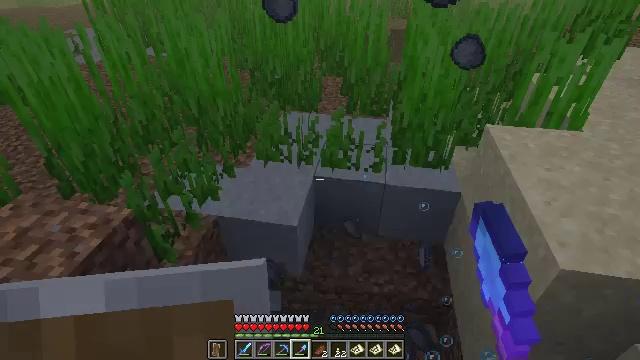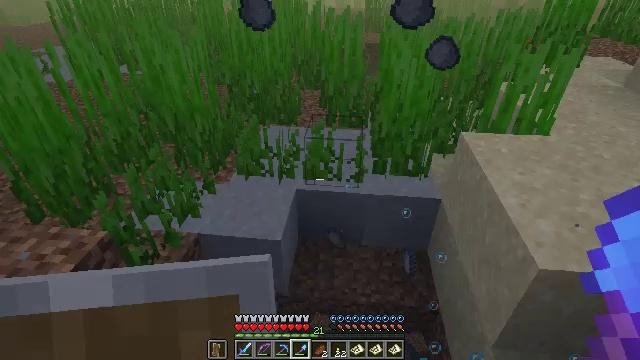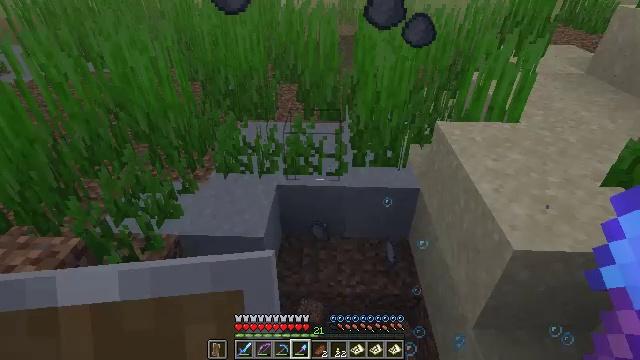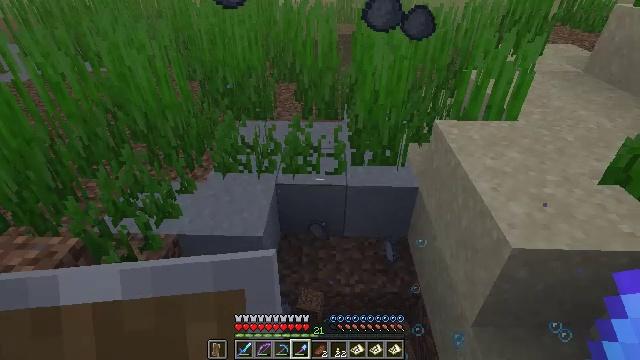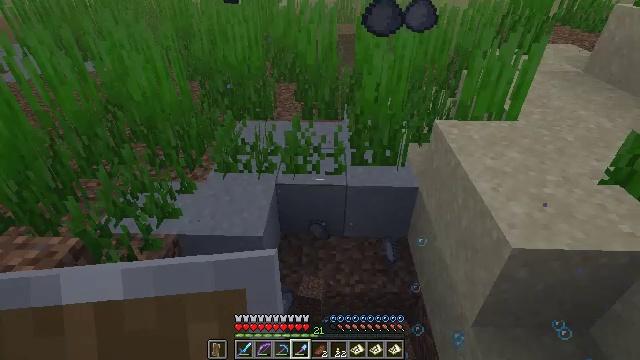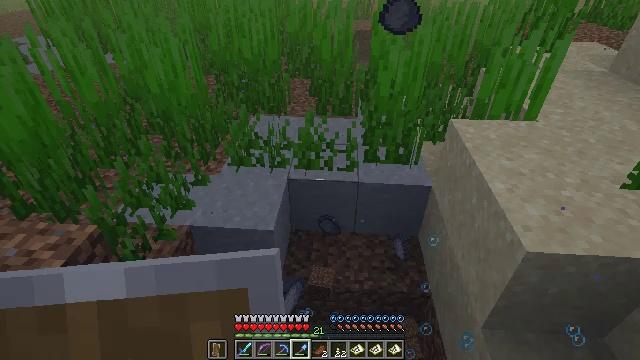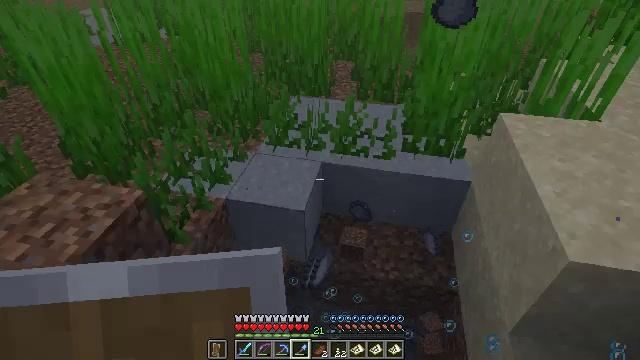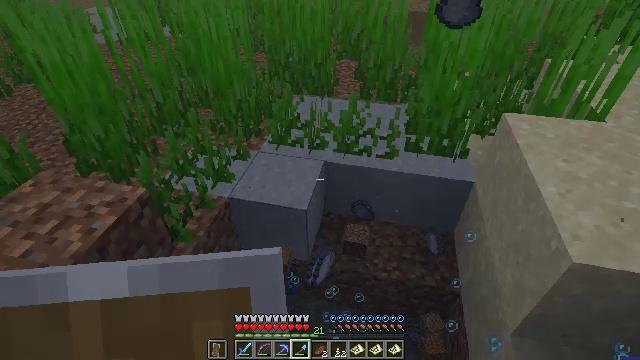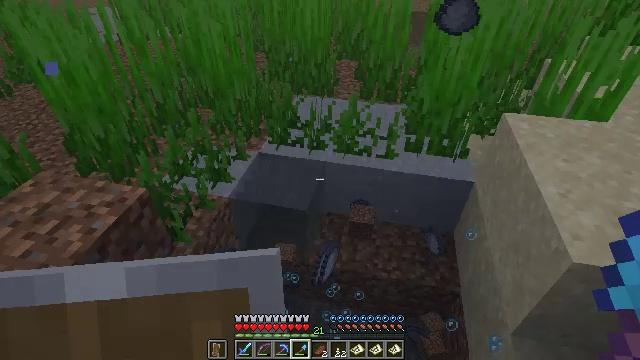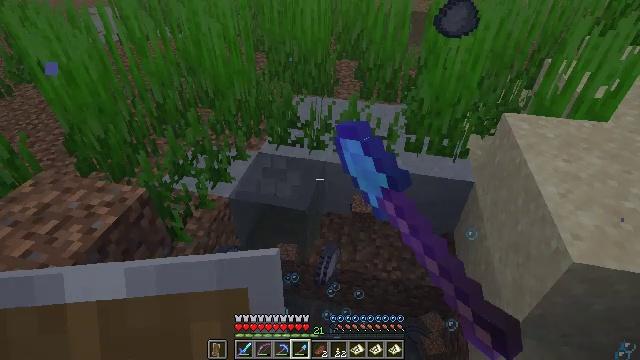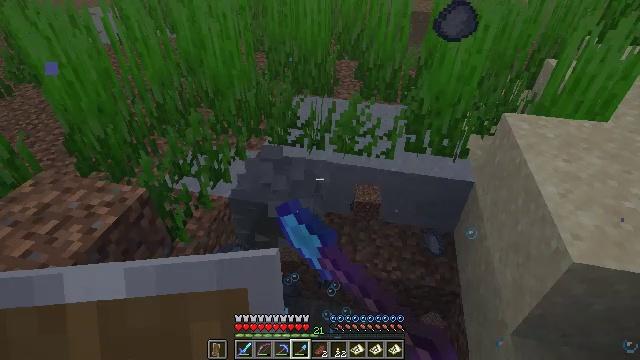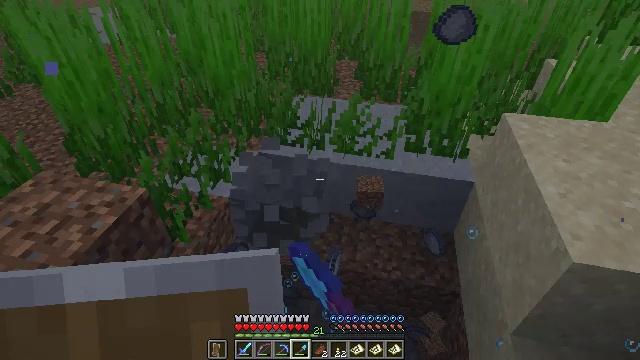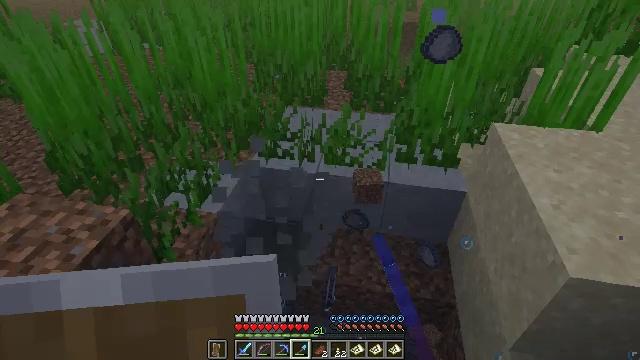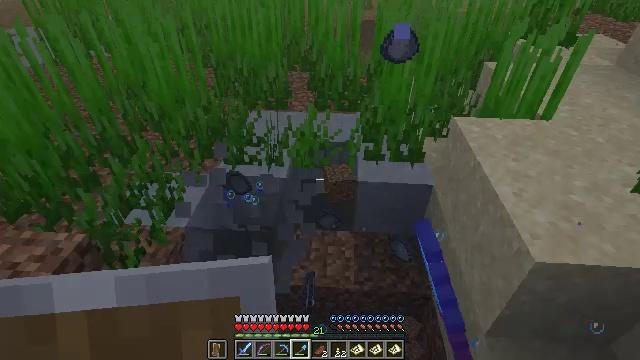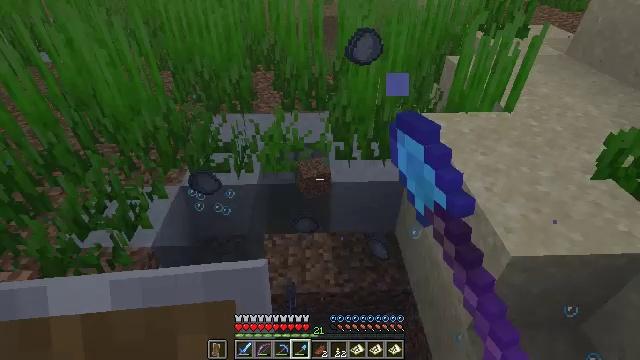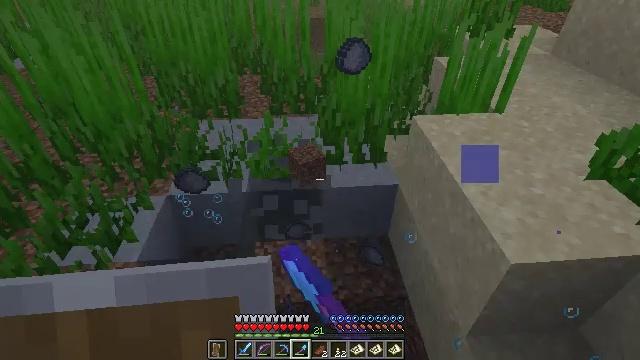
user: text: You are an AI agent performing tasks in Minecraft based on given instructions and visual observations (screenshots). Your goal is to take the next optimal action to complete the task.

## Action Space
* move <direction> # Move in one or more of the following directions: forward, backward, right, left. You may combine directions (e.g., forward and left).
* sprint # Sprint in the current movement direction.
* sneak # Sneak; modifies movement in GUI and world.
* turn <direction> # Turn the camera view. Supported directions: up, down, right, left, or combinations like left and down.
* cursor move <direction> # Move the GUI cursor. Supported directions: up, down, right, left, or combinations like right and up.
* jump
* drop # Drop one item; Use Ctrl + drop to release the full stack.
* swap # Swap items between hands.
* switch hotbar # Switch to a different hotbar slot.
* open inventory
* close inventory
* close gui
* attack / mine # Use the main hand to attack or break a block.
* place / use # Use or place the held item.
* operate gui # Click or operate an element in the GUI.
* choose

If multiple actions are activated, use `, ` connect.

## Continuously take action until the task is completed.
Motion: motion action
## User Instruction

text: Dig up clay found underwater.
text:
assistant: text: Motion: turn right and up
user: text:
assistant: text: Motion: turn right and down
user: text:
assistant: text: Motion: no_op
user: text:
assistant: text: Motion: no_op
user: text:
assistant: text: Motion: turn left
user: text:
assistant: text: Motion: turn left and down
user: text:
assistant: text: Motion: no_op
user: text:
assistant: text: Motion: attack / mine
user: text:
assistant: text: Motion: attack / mine
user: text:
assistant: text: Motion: attack / mine
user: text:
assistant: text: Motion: attack / mine
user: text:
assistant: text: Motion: move forward, turn right and up, attack / mine
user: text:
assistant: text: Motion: move forward, turn right, attack / mine
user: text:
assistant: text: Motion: turn right, attack / mine
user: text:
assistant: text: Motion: turn right, attack / mine
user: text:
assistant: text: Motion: turn right and down, attack / mine
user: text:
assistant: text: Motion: turn right, attack / mine
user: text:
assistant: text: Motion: move forward, attack / mine
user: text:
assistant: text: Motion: move forward, attack / mine
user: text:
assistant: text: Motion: turn left and up, attack / mine
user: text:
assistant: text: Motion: attack / mine